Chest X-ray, AP view. Patient: 52 years old, sex M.
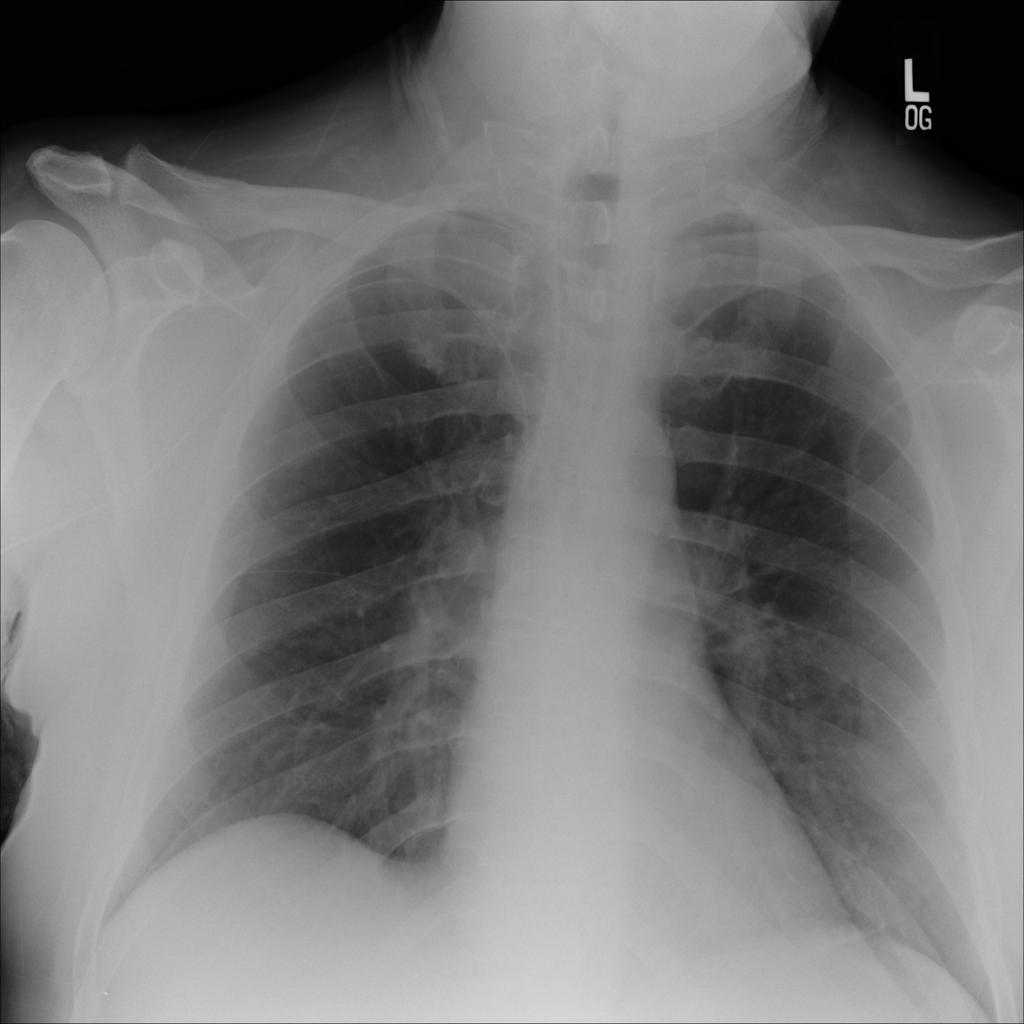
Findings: No Finding